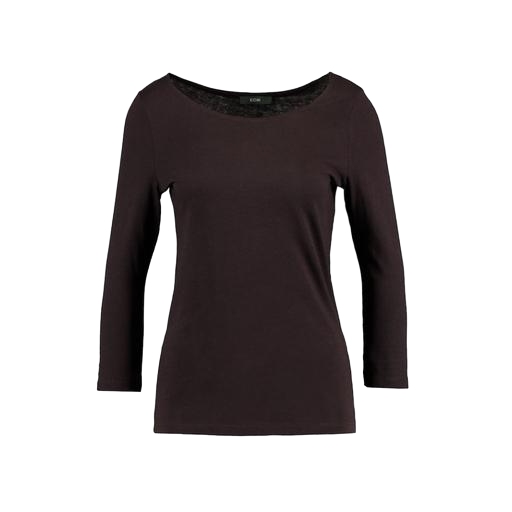
black three-quarter-sleeve scoop-neck t-shirt only macy, brown boat-neck jersey t-shirt, black three-quarter-sleeve top only macy, white background